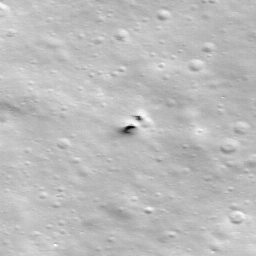
Pit: Stevinus 8
Host crater: Stevinus
Host type: impact_melt
Lunar coordinates: latitude -32.309, longitude 54.661